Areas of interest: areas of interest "Gas Station"
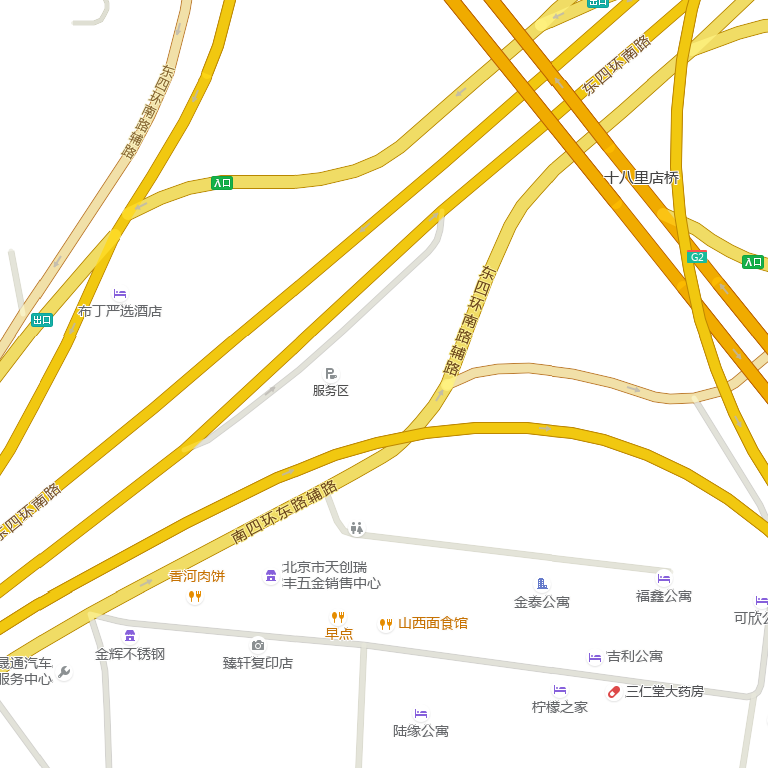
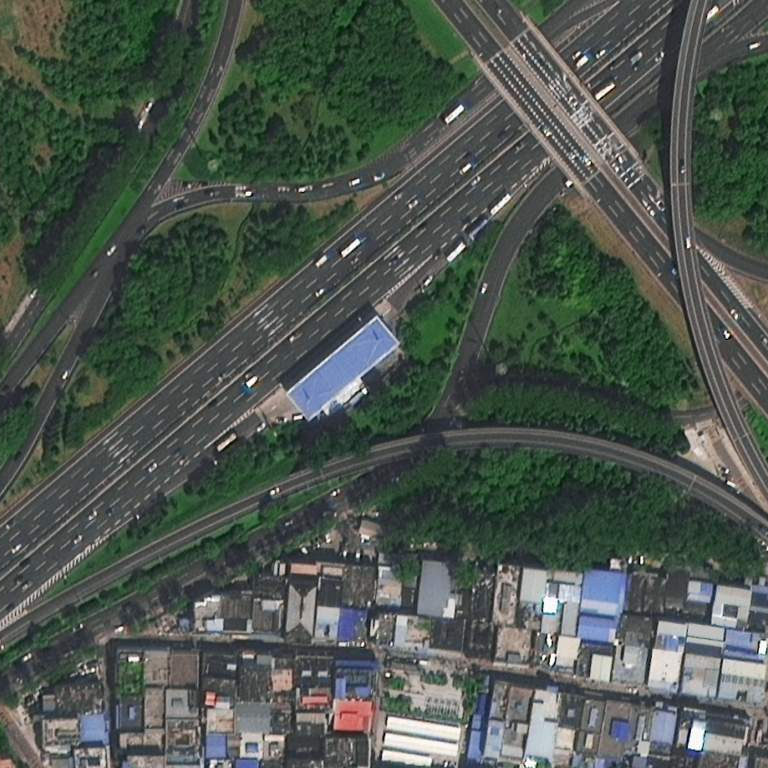